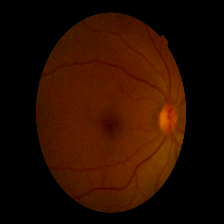
Diabetic retinopathy grade: Mild